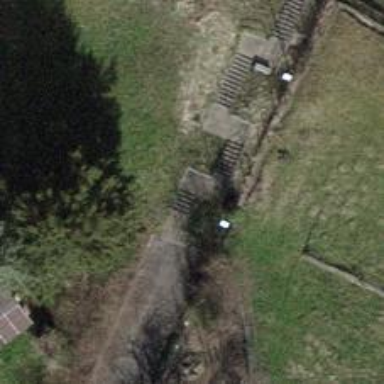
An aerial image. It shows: Road with steps.